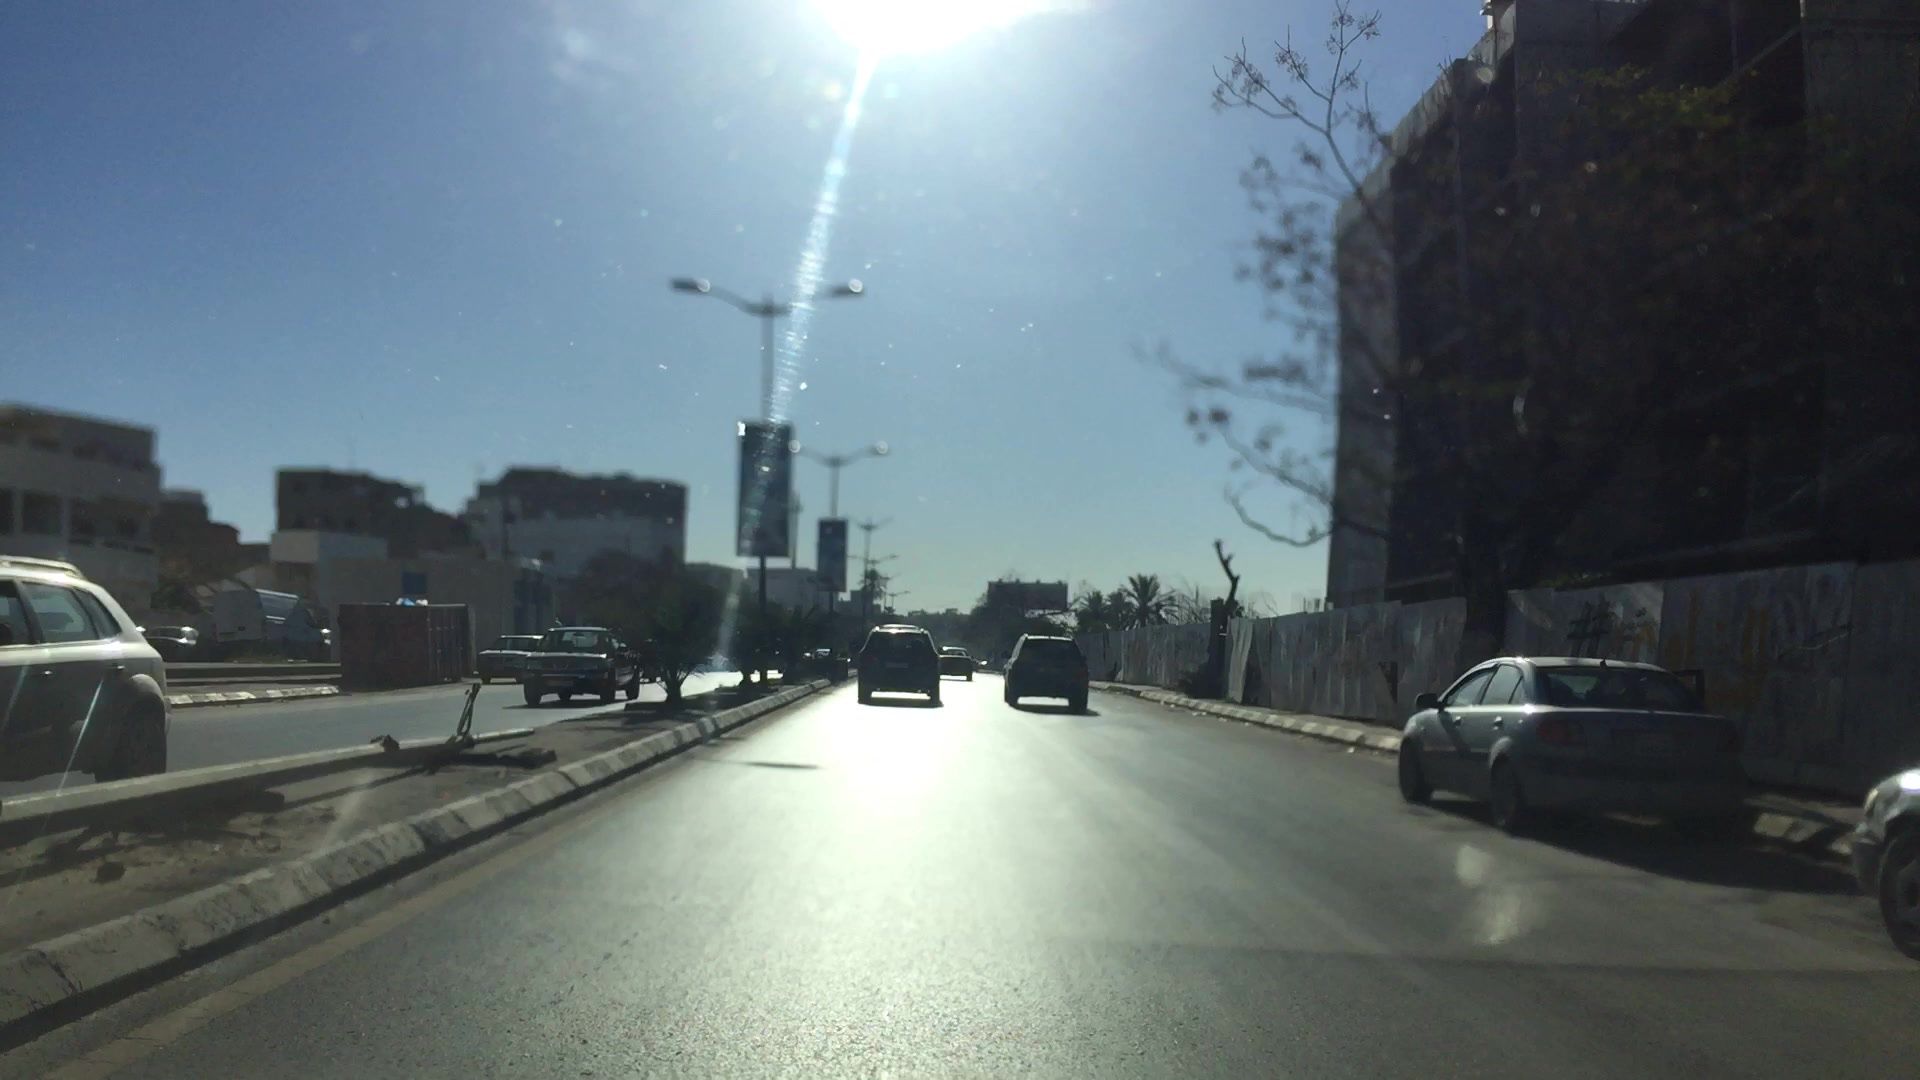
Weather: clear
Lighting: day
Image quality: good
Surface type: driving surface
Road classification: trunk
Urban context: urban centre
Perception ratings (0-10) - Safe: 2.31, Lively: 7.48, Beautiful: 6.61, Boring: 3.29, Depressing: 4.01, Wealthy: 5.89